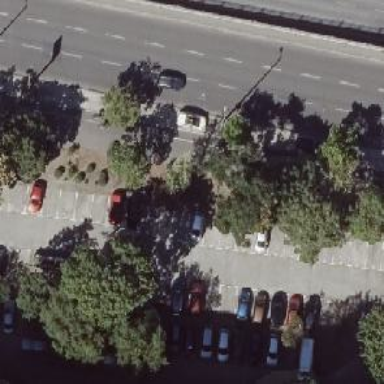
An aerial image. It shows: Asphalt path with cycleway and footway all surfaced with asphalt.